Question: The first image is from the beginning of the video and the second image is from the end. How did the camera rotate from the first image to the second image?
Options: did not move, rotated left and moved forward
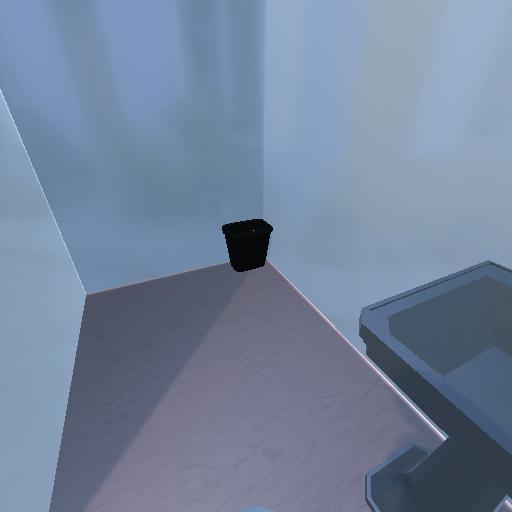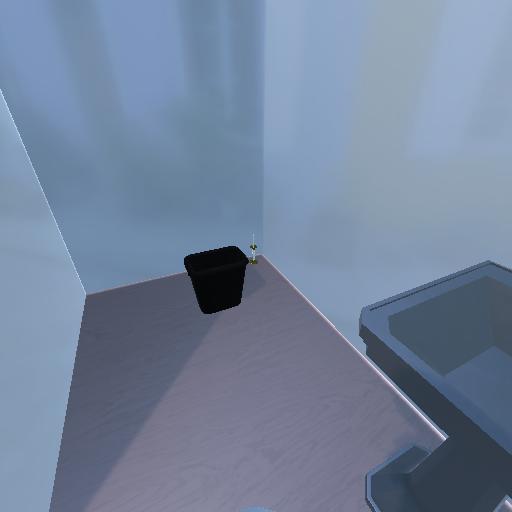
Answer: did not move